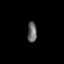
Tissue: prostate
Cell type: Fibroblasts
Senescence score: 0.7359
Nuclear area (px): 183
Mean DAPI intensity: 104.918